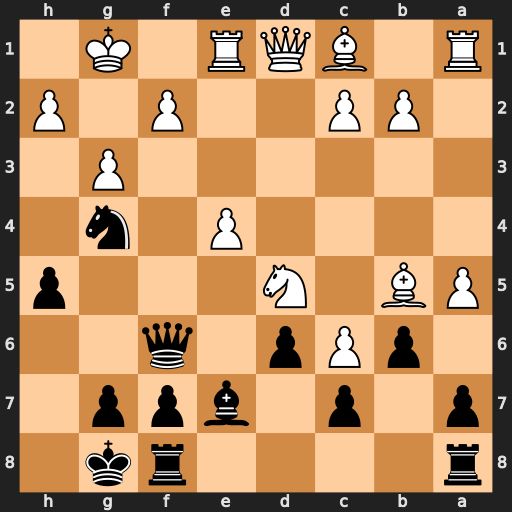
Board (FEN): r4rk1/p1p1bpp1/1pPp1q2/PB1N3p/4P1n1/6P1/1PP2P1P/R1BQR1K1
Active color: b
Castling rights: -
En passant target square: -
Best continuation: Qxf2+ Kh1 Qxh2#